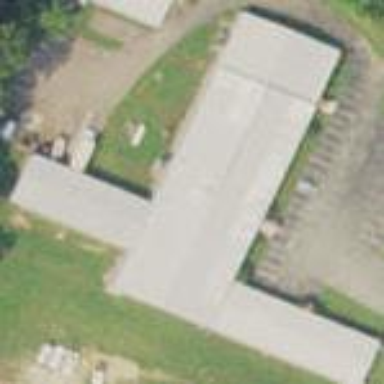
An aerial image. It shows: Building.